Field crop: maize
Growth stage: 2
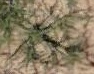
Species: salsola